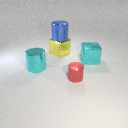
large cyan metal cylinder behind small red metal cylinder